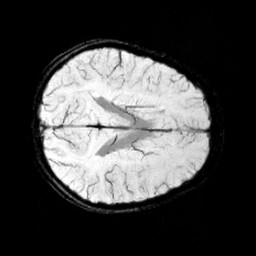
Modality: minIP
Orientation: axial
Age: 11
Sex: male
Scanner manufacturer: siemens
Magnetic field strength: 3 T
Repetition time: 0.027 s
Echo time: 0.02 s